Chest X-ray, PA view. Patient: 40 years old, sex F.
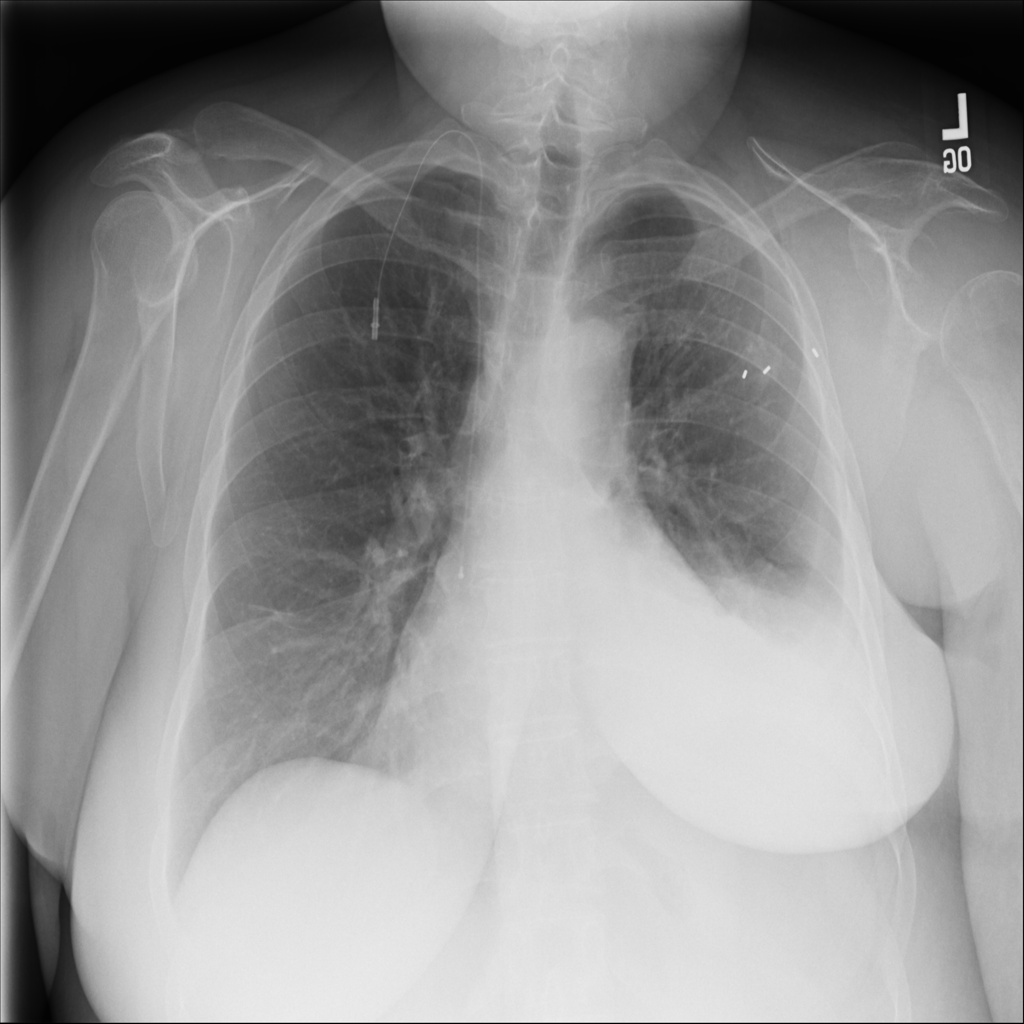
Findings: Effusion